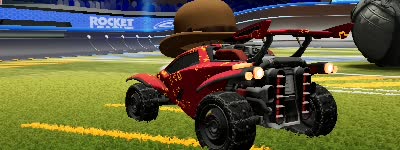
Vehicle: octane